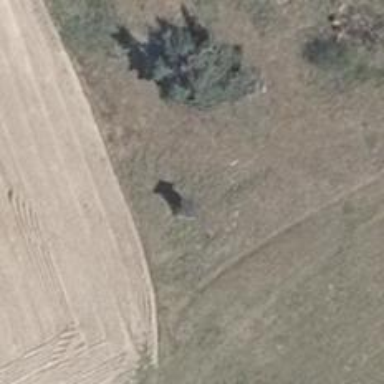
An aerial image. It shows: Hunting stand.